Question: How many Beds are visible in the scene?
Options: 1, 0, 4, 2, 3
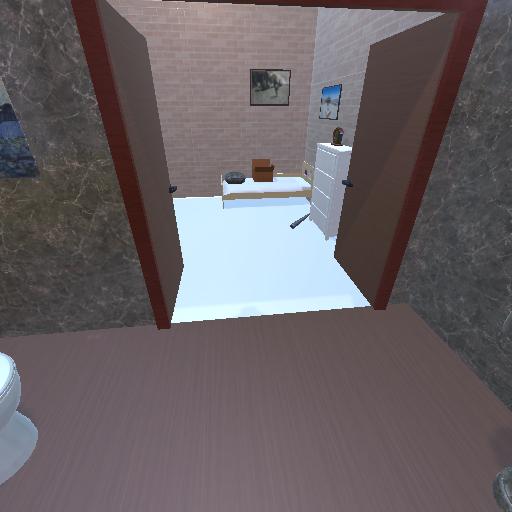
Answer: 1